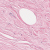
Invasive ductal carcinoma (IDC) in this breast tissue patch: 0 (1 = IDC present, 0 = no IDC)